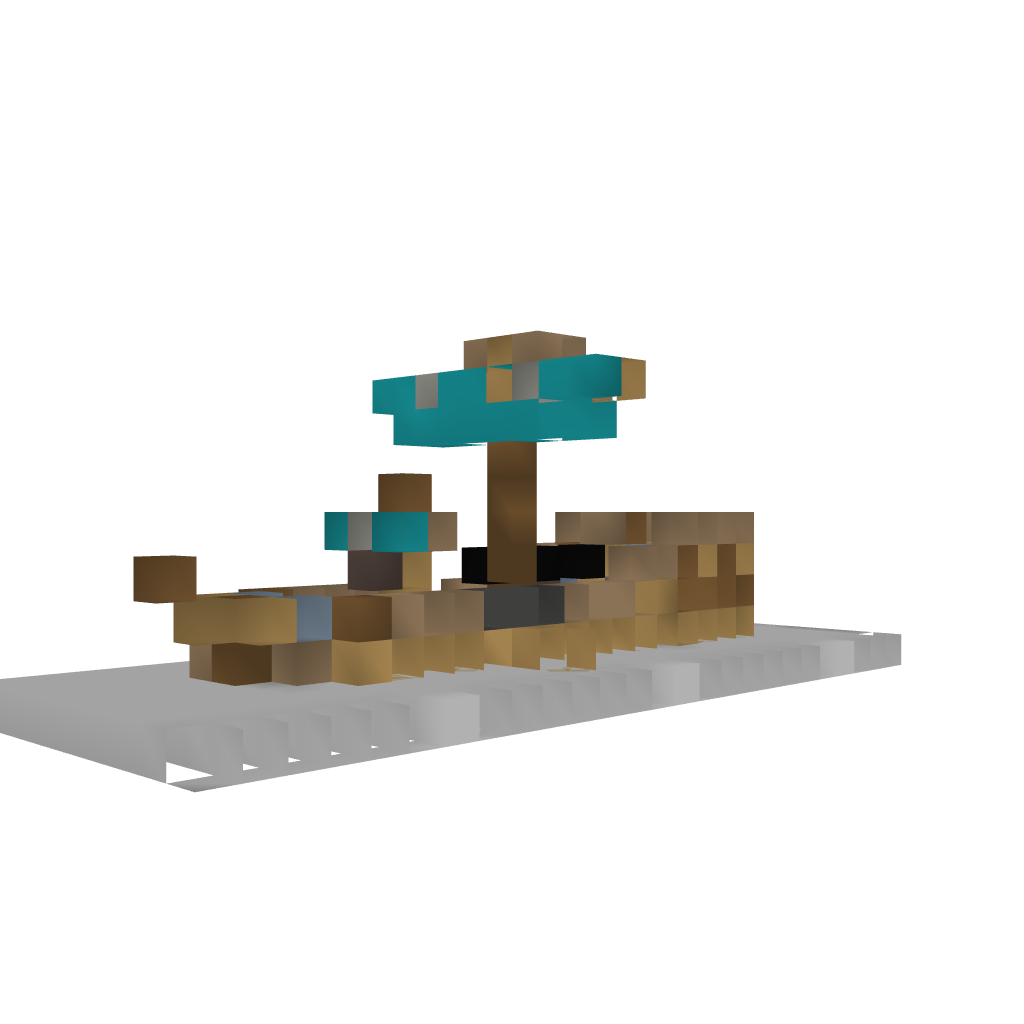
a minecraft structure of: Small Ship